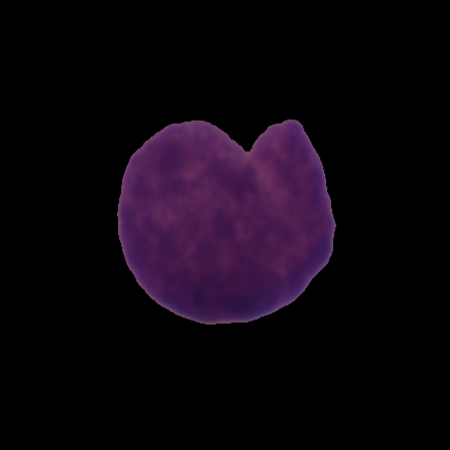
Label: cancer